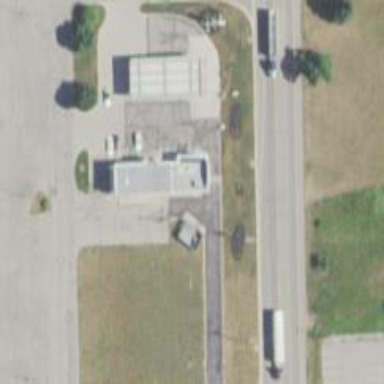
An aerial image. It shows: Convenience shop.